Question: this query has multiple 'JOIN' including functions
executing this query for approximately 6000 users took 20 seconds.
is there any other method to run this query faster?
'''
SELECT users.id, SUM(orders.totalCost) AS bought, COUNT(comment.id) AS commentsCount, COUNT(topics.id) AS topicsCount, COUNT(users_login.id) AS loginCount, COUNT(users_download.id) AS downloadsCount
FROM users
LEFT JOIN orders ON users.id=orders.userID AND orders.status=1
LEFT JOIN comment ON users.id=comment.userID
LEFT JOIN topics ON users.id=topics.userID
LEFT JOIN users_login ON users.id=users_login.userID
LEFT JOIN users_download ON users.id=users_download.userID
WHERE users.id='$userID'
GROUP BY users.id
ORDER BY 'bought' DESC
'''
The result of running explain

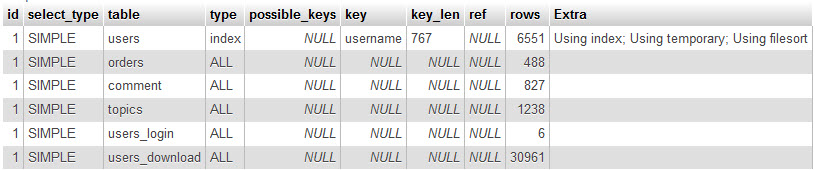
Answer: The EXPLAIN output shows you are doing full-table scans on everything except 'users'. You need to create secondary (non-unique) indexes on 'userID' on all the other tables in the join. That will speed up queries on individual users.
However, if you're going to process all users in one pass then do a single select without a 'WHERE users.id=' clause. Your aggregation returns only one row per user and you should create a single resultset containing all the rows and iterate over that, instead of reissuing the query once per user. In this case the secondary indexes may still help as counts can be determined from the index alone without looking at the tables themselves.